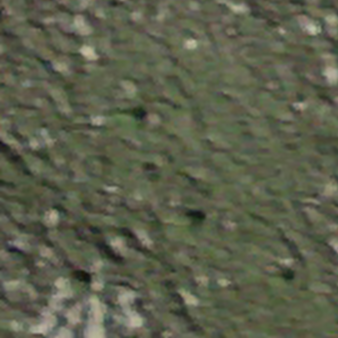
Label: other